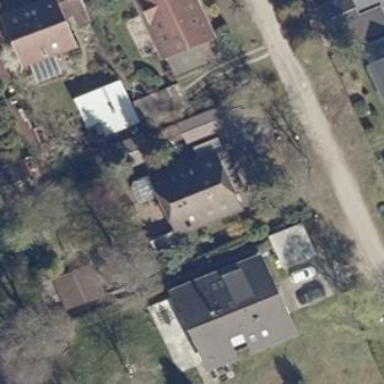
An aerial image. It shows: Simple house.